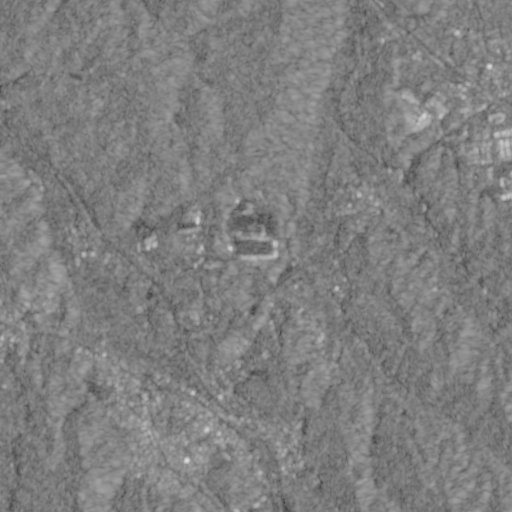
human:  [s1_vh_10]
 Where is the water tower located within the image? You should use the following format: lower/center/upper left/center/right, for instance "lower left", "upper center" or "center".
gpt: The water tower is located in the center right of the image.
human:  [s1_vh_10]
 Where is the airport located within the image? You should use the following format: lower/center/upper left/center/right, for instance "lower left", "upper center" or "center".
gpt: There is no airport in the image.

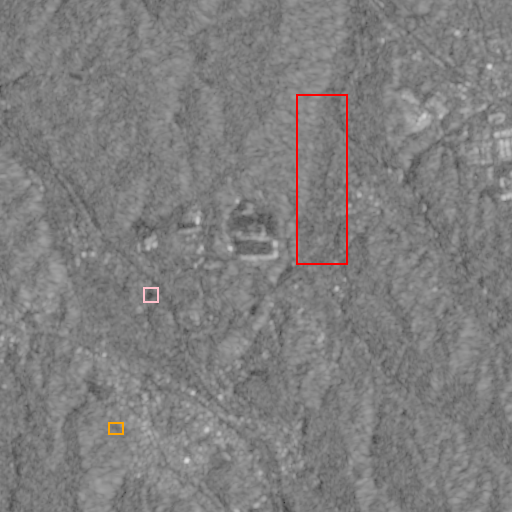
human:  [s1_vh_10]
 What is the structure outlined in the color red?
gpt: The structure outlined in red is a crop field.
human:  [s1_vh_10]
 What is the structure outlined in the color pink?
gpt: The structure outlined in pink is a park.
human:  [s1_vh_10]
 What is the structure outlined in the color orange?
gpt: The structure outlined in orange is a parking lot.
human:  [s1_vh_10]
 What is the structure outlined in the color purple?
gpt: There is no purple outline.